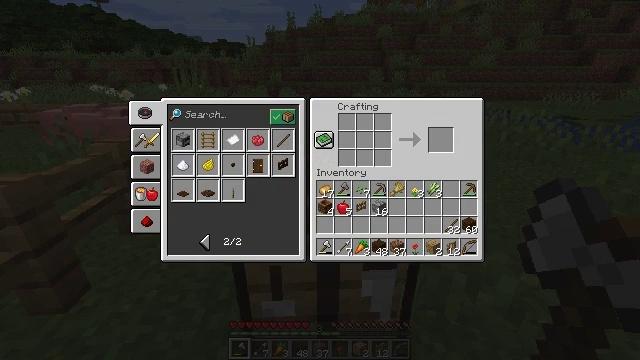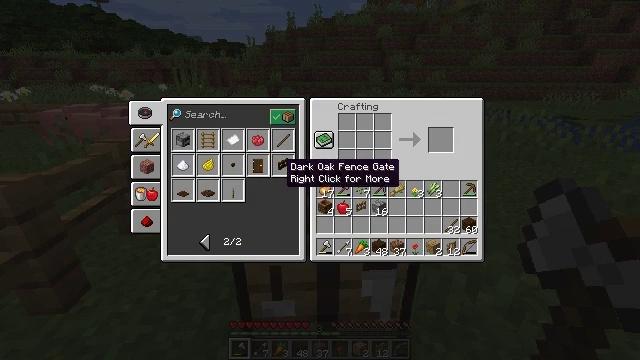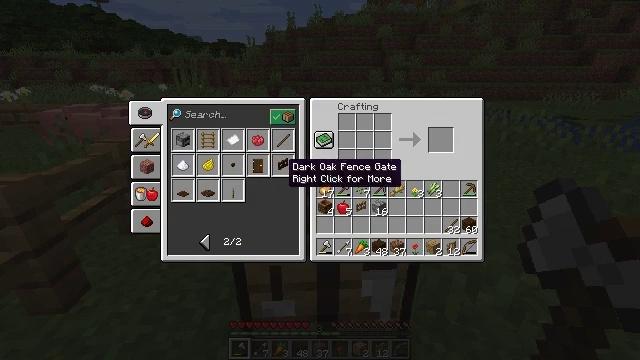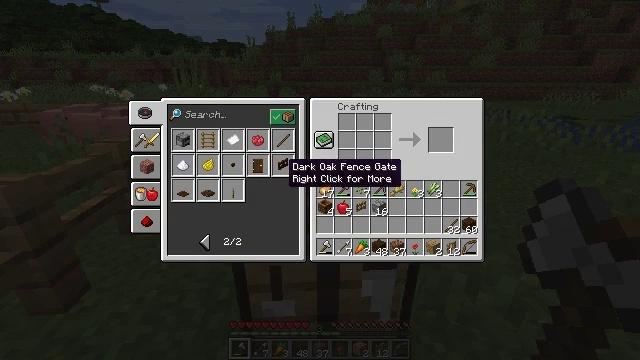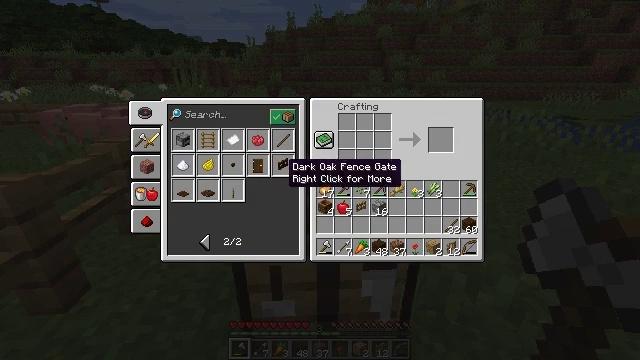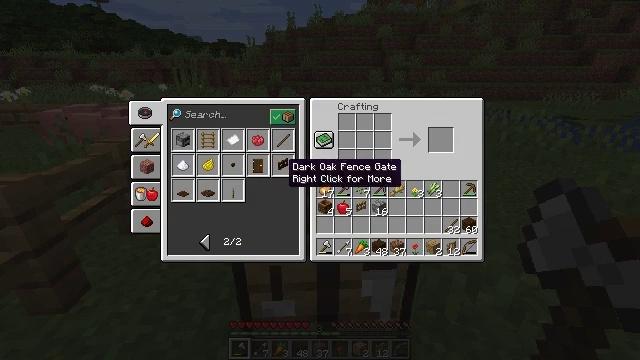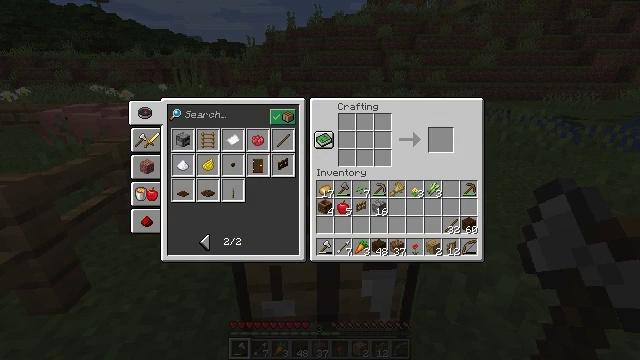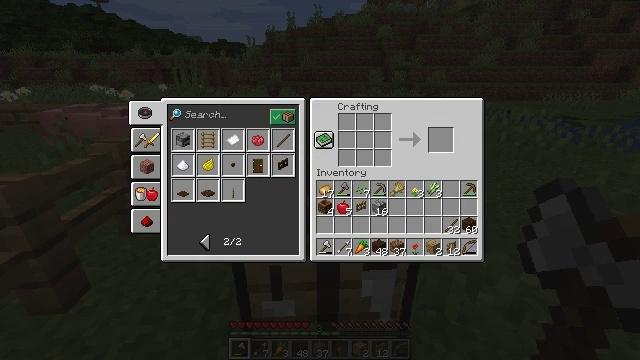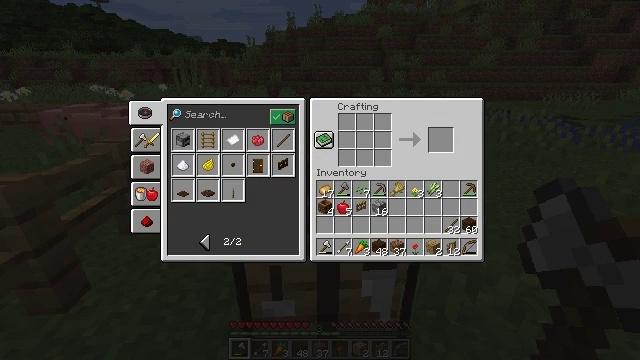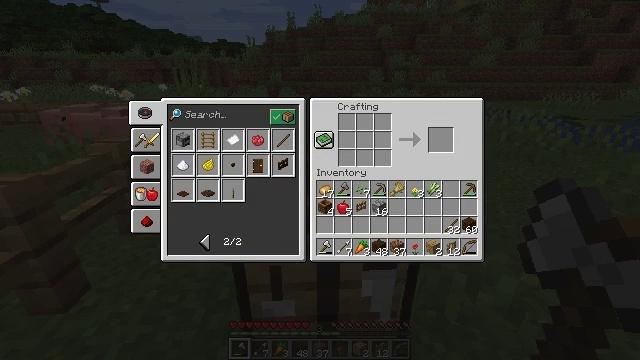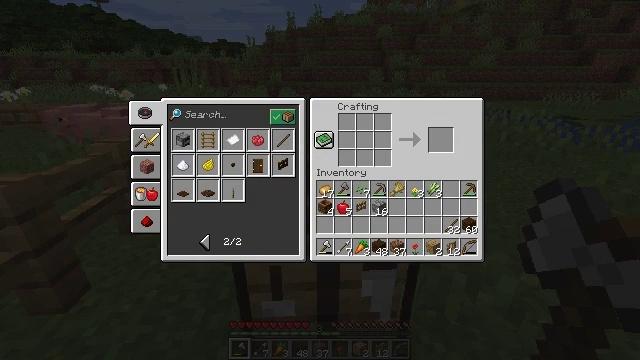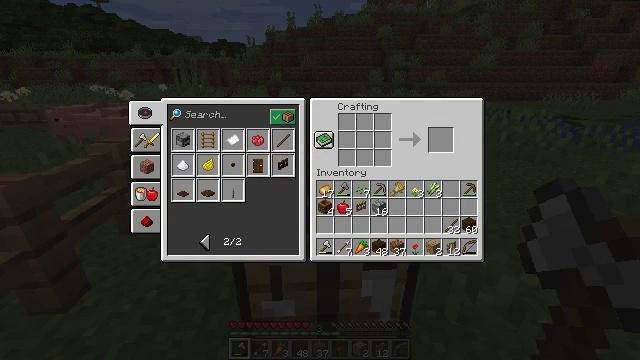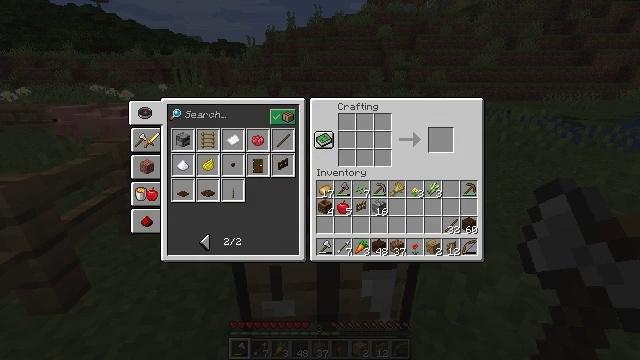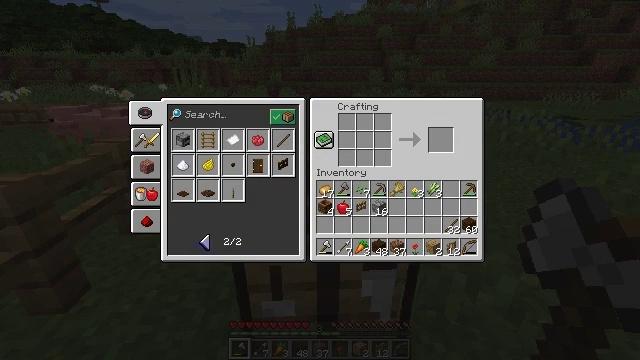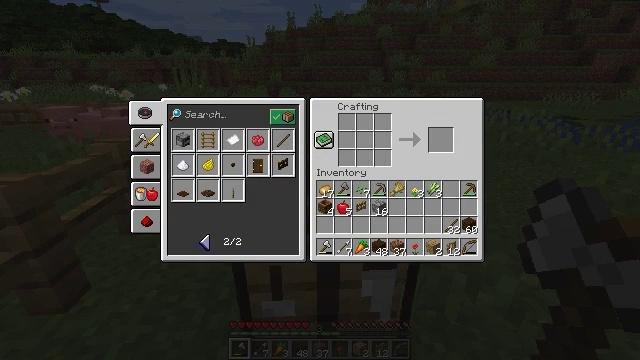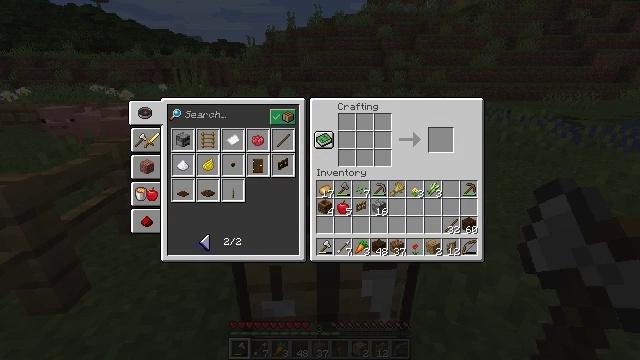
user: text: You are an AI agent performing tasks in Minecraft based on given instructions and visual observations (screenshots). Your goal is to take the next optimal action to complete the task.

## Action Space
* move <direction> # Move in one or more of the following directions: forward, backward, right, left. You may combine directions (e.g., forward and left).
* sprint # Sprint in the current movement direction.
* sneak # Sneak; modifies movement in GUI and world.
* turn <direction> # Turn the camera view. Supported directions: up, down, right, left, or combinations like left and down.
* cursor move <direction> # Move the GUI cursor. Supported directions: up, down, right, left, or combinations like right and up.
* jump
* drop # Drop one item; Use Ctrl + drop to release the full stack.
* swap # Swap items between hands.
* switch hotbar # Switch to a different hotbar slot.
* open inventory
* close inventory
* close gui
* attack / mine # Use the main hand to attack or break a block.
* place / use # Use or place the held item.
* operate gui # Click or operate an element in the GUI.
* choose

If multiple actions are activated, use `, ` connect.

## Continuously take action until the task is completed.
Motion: motion action
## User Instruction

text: Build a dark oak fence in the crafting grid.
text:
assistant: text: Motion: cursor move right and up
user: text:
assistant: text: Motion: no_op
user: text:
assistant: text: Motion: no_op
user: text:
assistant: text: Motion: no_op
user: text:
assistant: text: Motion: no_op
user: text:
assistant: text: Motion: cursor move left and down
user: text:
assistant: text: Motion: cursor move left and down
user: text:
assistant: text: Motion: cursor move left and down
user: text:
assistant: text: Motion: no_op
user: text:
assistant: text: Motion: no_op
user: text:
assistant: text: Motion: no_op
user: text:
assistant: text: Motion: no_op
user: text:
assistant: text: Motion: no_op
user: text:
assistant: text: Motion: no_op
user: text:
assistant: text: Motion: no_op
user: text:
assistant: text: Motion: operate gui
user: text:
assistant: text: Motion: operate gui
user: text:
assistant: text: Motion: operate gui
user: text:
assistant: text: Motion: no_op
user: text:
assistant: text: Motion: no_op
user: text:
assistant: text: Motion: no_op
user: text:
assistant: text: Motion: cursor move right
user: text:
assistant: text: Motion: cursor move right
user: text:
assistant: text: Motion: sneak
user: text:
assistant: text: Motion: sneak
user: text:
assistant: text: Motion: sneak
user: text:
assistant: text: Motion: sneak, cursor move left
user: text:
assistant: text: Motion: sneak, cursor move left
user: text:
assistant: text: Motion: sneak
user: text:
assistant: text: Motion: sneak